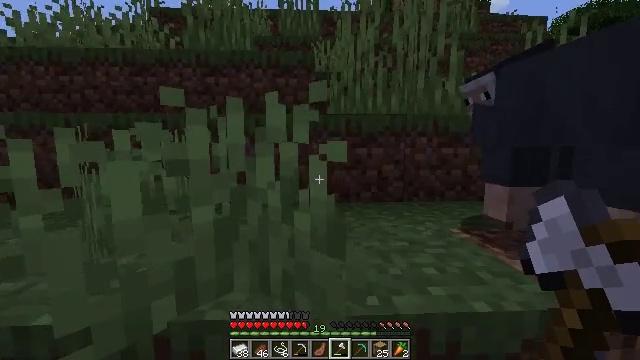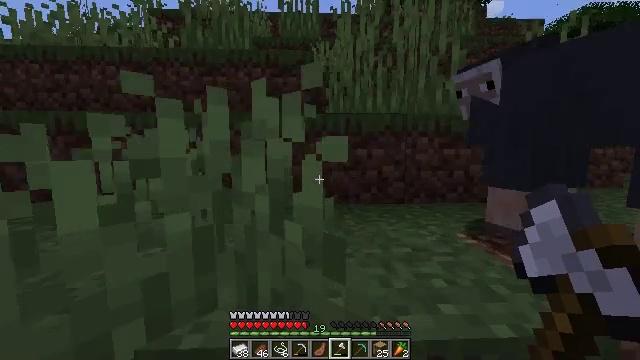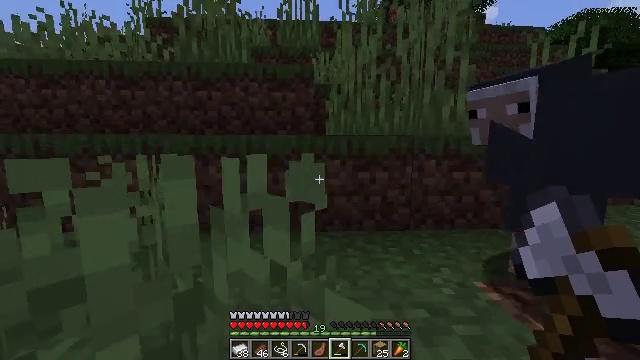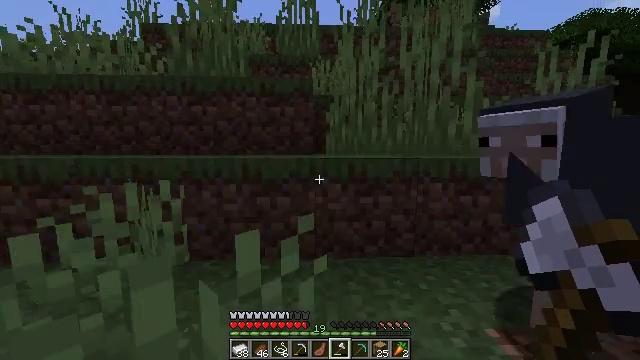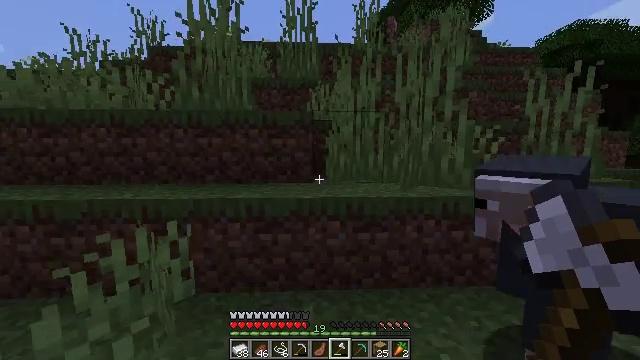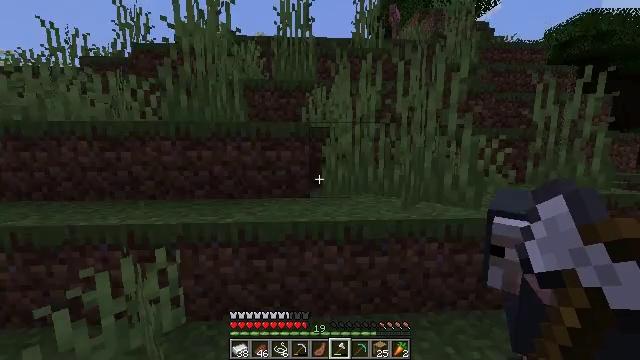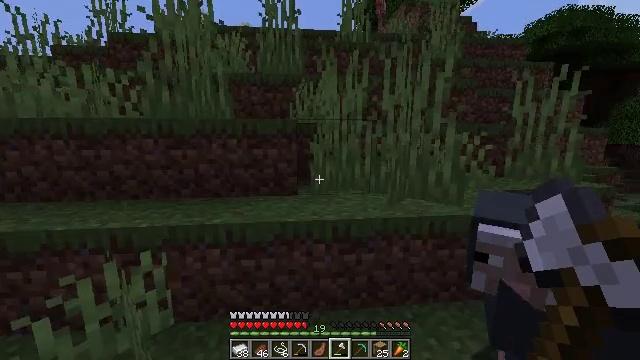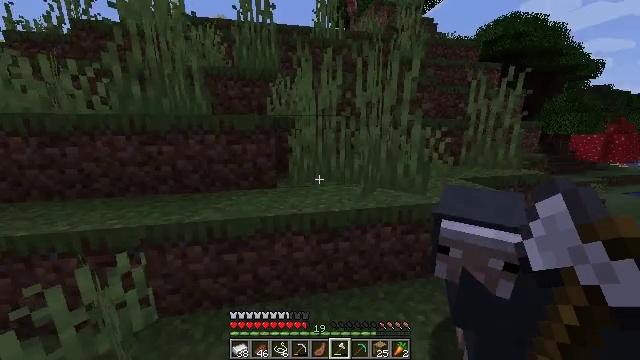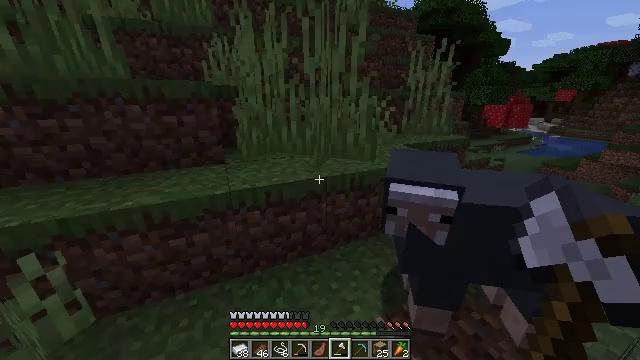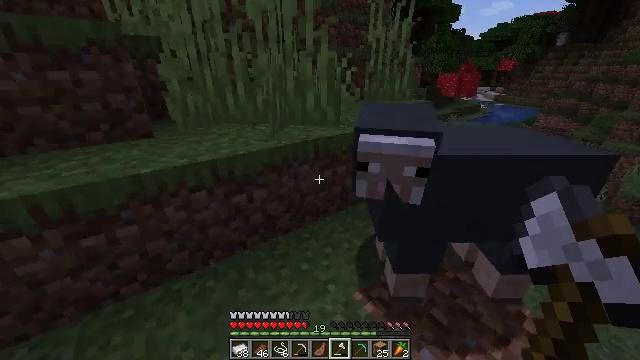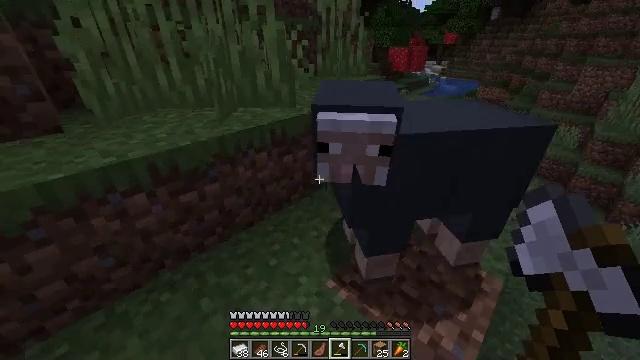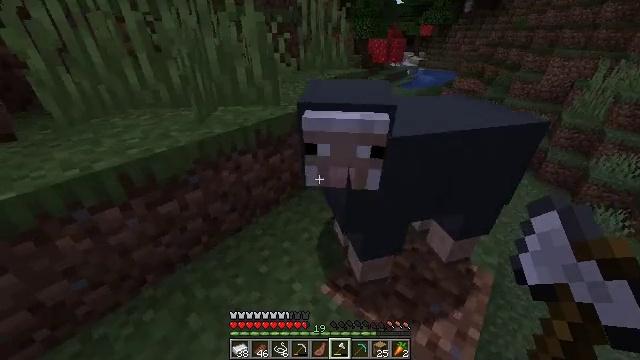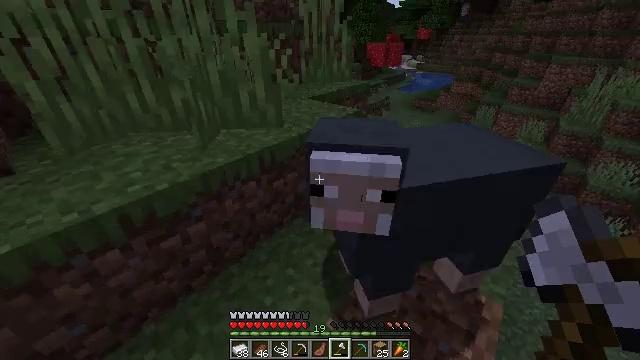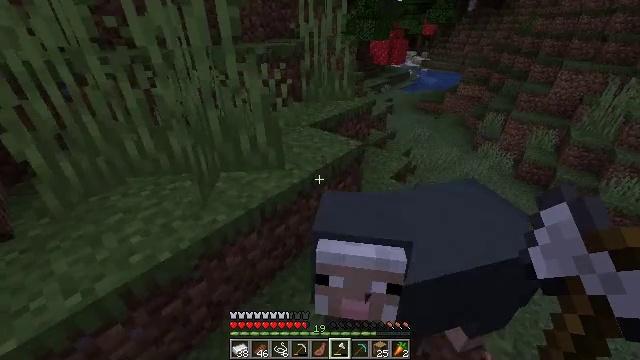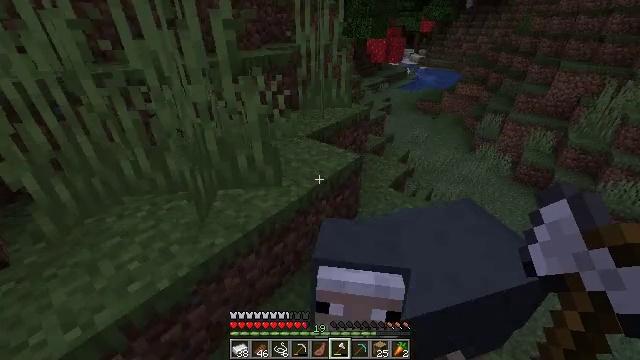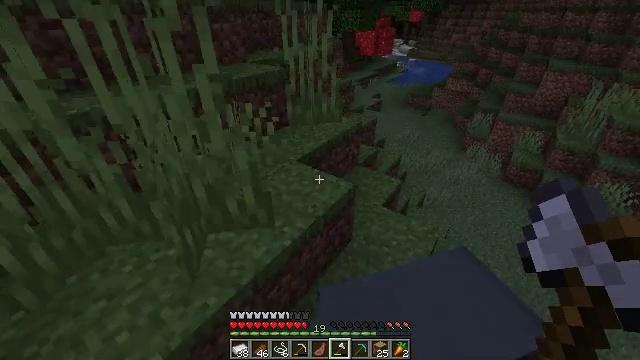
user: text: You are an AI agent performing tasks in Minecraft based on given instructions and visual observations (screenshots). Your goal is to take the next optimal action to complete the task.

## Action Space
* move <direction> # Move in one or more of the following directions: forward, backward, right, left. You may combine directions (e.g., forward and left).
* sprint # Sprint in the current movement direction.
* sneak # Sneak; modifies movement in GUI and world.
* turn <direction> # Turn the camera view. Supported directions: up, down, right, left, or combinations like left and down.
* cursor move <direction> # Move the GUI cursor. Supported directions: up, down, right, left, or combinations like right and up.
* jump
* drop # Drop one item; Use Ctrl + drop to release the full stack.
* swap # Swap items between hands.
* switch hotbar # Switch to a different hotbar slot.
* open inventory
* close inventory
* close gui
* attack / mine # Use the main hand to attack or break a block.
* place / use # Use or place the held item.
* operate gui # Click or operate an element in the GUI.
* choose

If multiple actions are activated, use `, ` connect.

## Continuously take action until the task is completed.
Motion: motion action
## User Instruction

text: Kill the sheep.
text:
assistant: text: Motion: move forward, jump
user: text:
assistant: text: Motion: move forward, sprint, jump
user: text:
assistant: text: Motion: move forward, sprint, jump
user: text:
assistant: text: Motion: move forward, sprint, jump
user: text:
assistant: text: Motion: move forward, sprint, turn down, jump
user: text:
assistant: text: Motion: move forward, turn right and down, jump
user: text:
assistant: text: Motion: move forward, turn right and down, jump
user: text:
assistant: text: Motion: move forward, turn right and down, jump
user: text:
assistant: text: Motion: move forward, turn right and down, jump
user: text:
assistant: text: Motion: move forward, sprint, turn right and down, jump
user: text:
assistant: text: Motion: move forward, sprint, turn right and down, jump
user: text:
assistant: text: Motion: move forward, sprint, jump
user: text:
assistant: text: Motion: move forward, sprint, jump
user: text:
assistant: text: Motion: move forward, jump
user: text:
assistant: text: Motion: move forward, turn right and down, jump
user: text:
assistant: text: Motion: move forward, turn right and down, jump
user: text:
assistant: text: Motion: turn right and down
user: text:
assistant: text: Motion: turn right and down
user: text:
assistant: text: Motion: turn right and down
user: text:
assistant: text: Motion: turn right and down
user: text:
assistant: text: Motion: turn right
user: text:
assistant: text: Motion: turn right
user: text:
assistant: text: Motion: turn right
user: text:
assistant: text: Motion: turn right
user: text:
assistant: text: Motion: turn right
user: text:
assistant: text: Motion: no_op
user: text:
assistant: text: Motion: no_op
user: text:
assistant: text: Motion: no_op
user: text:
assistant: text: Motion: move forward
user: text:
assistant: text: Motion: move forward